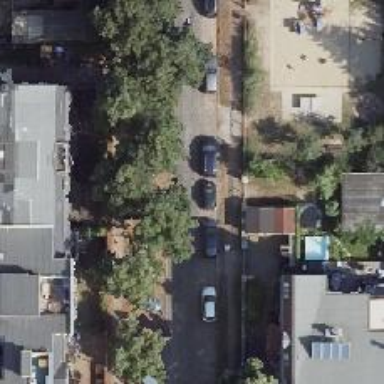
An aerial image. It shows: Residential road with separate sidewalks. There is parallel on-street parking on the right side and diagonal on-kerb parking on the left side.